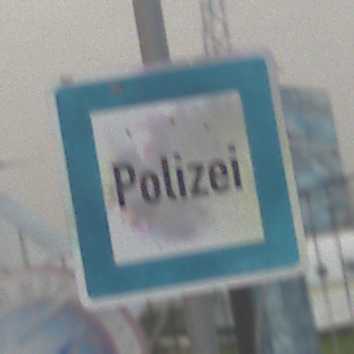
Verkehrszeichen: Polizei
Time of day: MorningAfternoon
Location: Outdoor (Suburban)
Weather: Overcast
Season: NotSpecified
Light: Natural